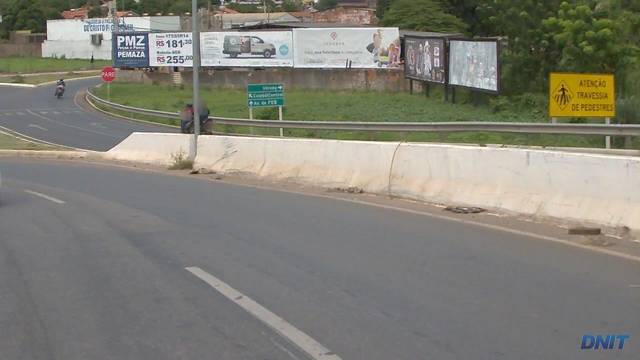
Region: Brazil
Coordinates: -15.628, -56.113